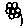
Label: flower